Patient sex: F
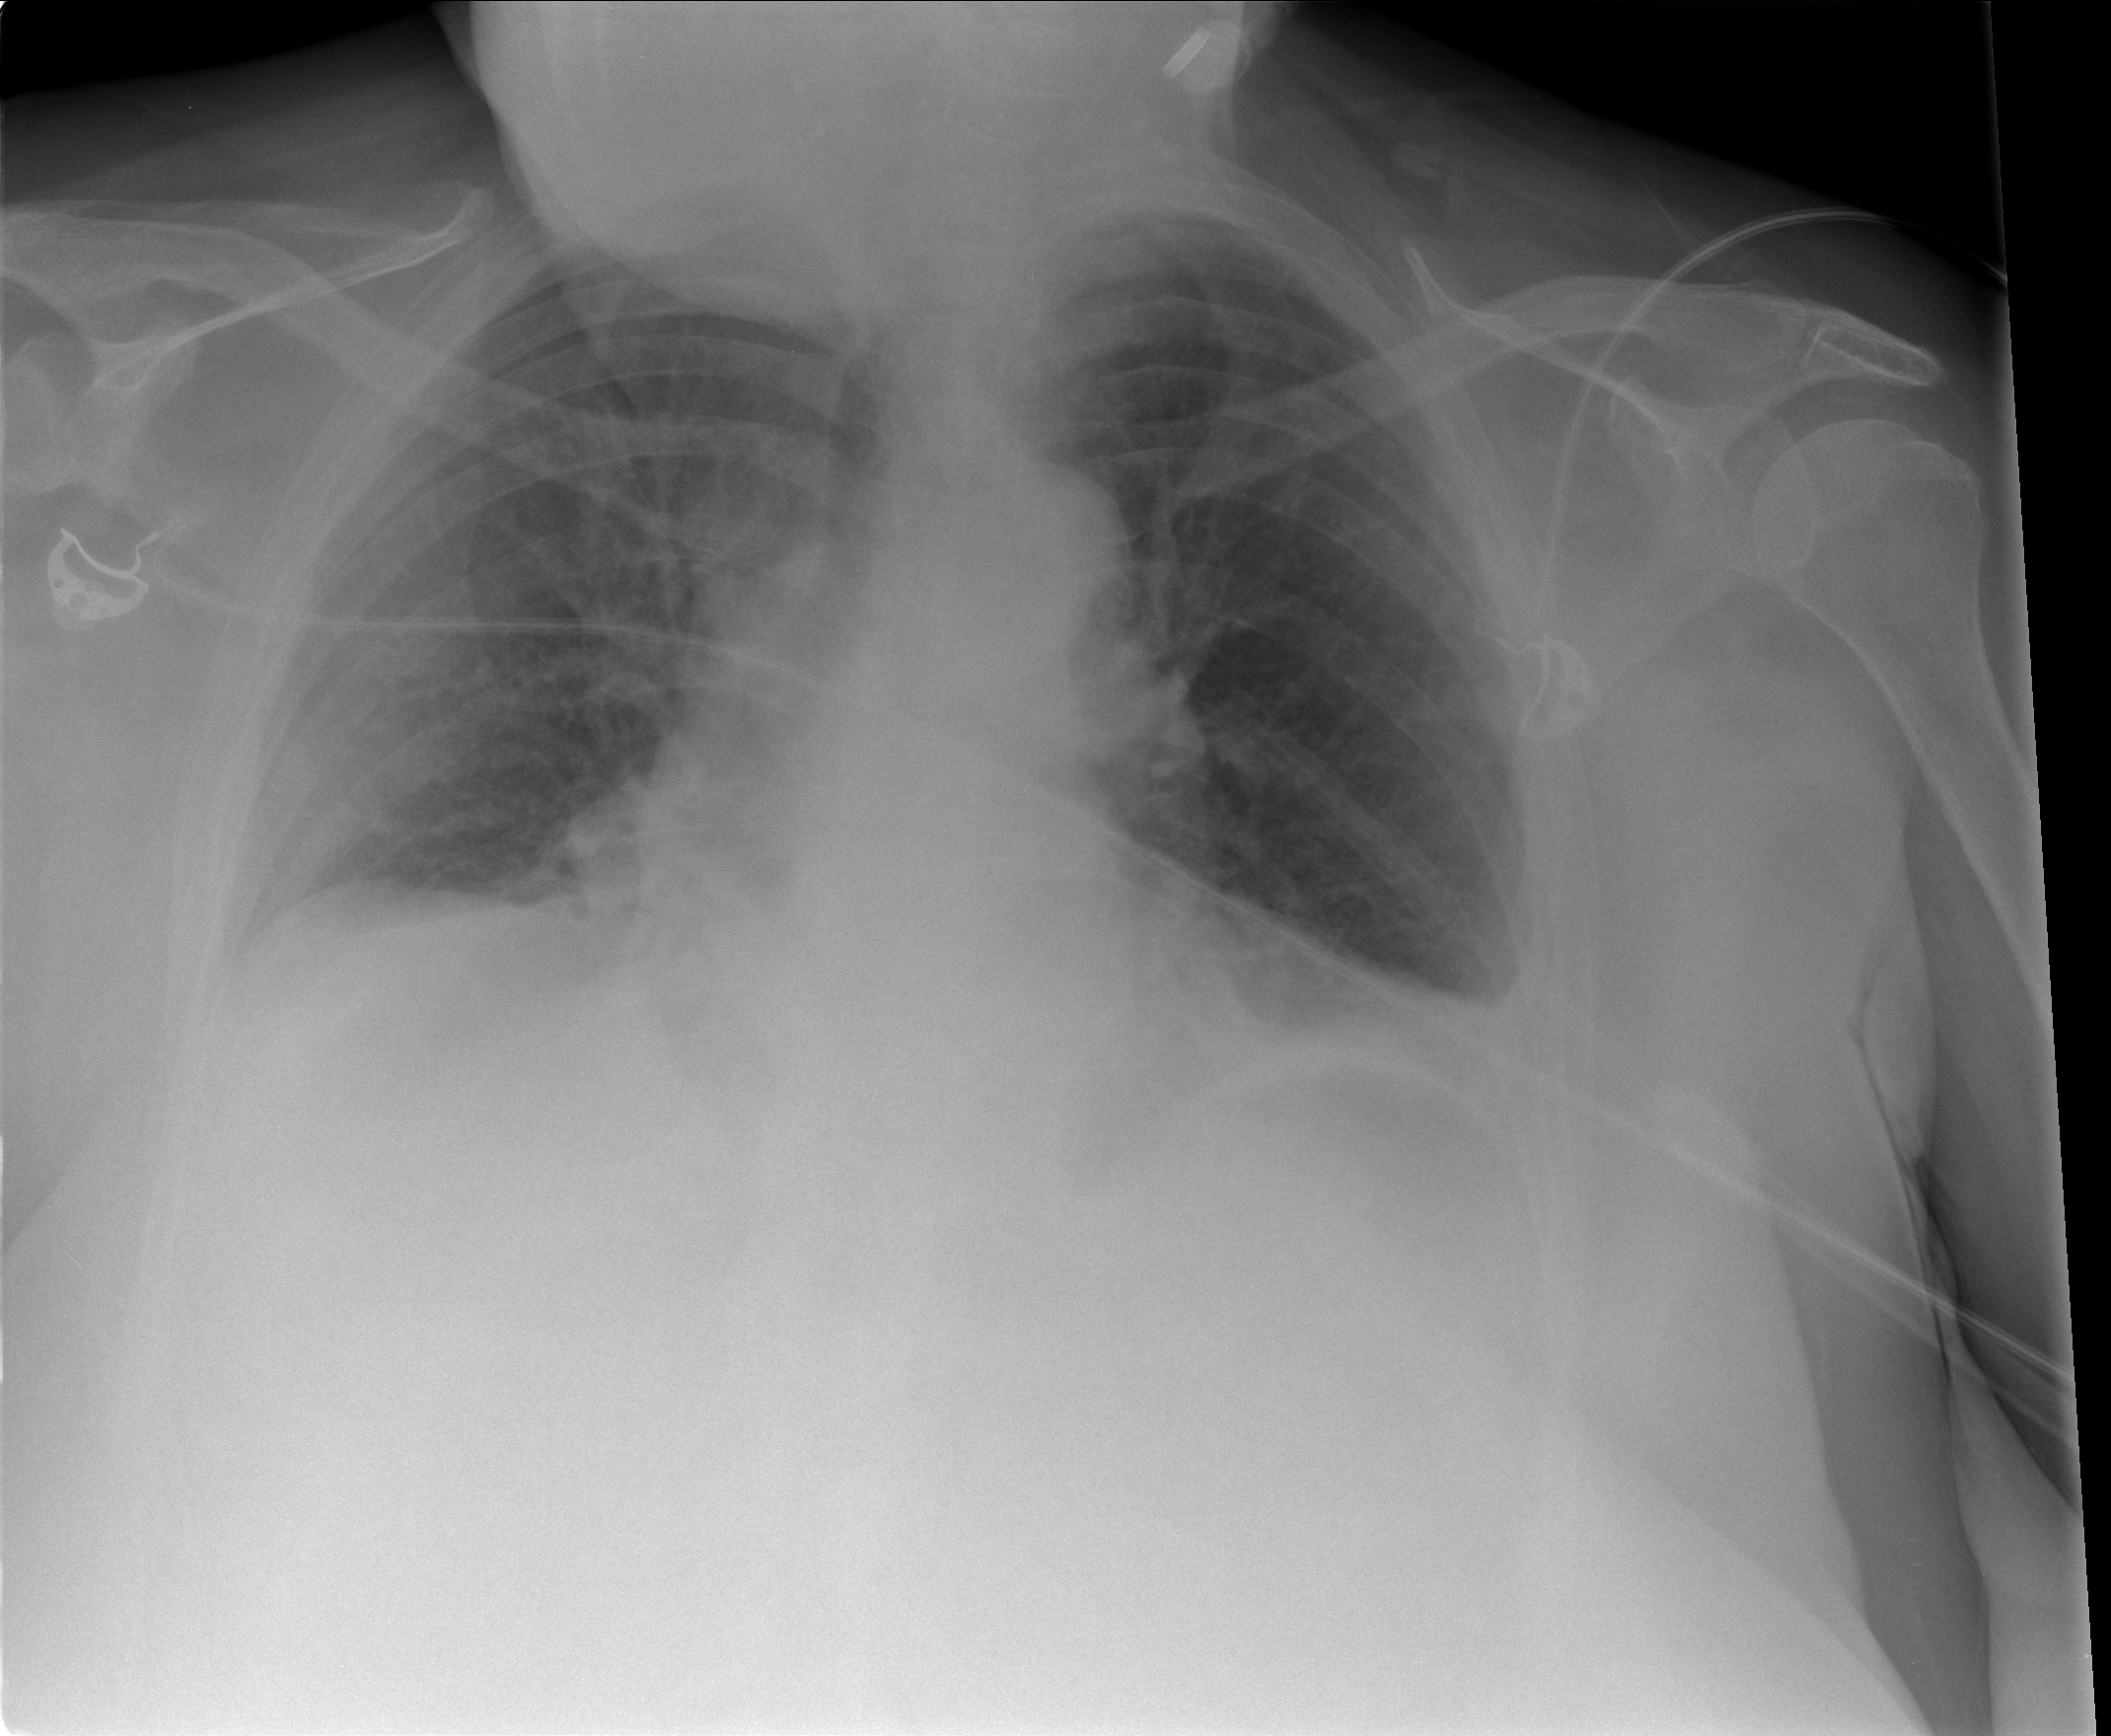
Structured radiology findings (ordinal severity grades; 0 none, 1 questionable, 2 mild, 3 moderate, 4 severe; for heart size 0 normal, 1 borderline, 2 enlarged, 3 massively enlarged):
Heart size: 2
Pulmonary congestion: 0
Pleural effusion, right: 2
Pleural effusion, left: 2
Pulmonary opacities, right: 0
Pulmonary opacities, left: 0
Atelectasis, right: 2
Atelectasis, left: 2